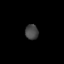
Tissue: skin
Cell type: Epithelial cells
Senescence score: 0.7081
Nuclear area (px): 190
Mean DAPI intensity: 70.579